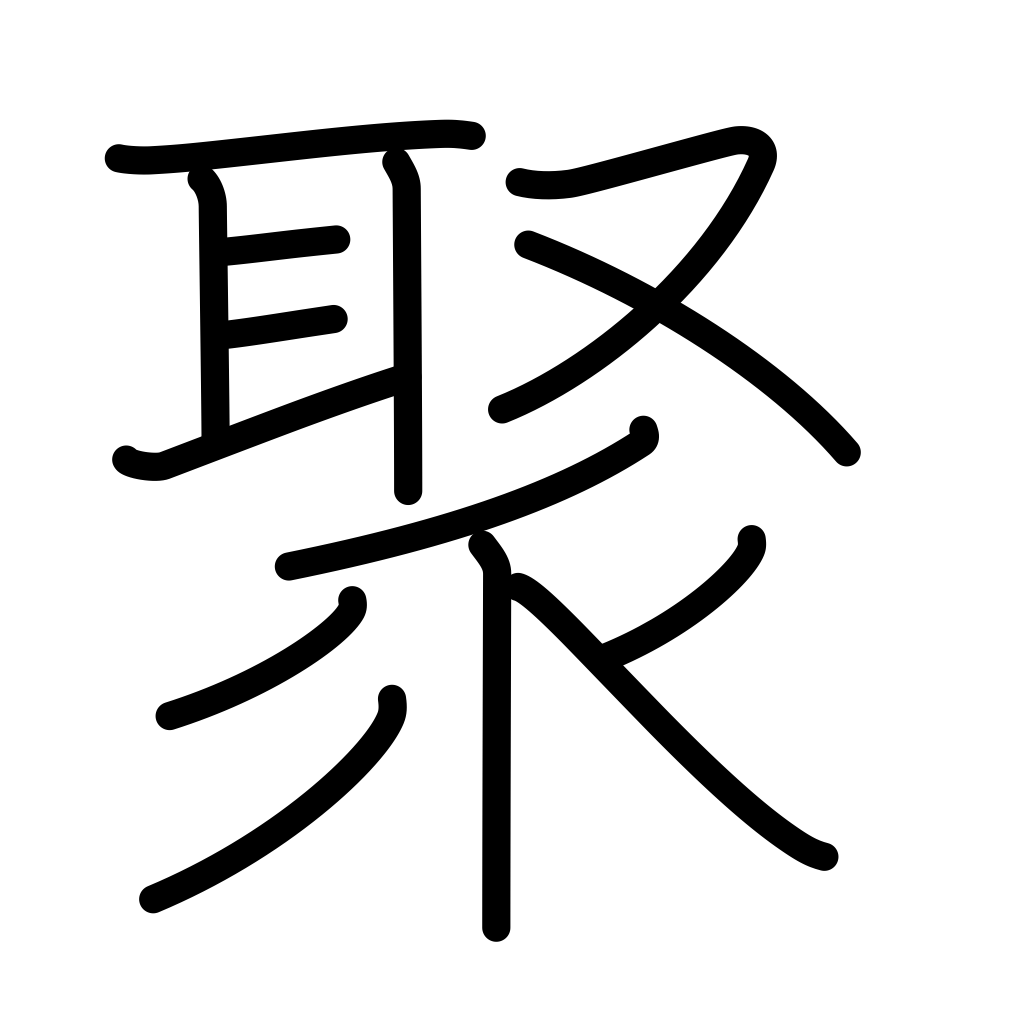
Meaning: assemble